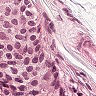
Metastatic tissue present: yes